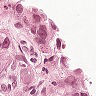
Metastatic tissue present: yes